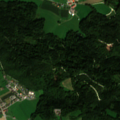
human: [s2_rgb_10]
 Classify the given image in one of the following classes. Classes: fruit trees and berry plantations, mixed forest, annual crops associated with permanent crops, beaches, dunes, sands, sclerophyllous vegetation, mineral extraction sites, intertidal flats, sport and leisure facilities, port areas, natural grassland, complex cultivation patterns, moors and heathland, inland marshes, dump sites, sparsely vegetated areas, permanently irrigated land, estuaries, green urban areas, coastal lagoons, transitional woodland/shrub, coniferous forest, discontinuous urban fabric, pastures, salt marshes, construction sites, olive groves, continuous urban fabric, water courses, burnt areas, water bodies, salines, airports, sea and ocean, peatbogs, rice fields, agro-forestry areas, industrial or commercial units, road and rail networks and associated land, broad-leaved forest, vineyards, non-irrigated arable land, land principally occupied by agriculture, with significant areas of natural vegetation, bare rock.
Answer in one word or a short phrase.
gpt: discontinuous urban fabric, non-irrigated arable land, coniferous forest, mixed forest